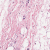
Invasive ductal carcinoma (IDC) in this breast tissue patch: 0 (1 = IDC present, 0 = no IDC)